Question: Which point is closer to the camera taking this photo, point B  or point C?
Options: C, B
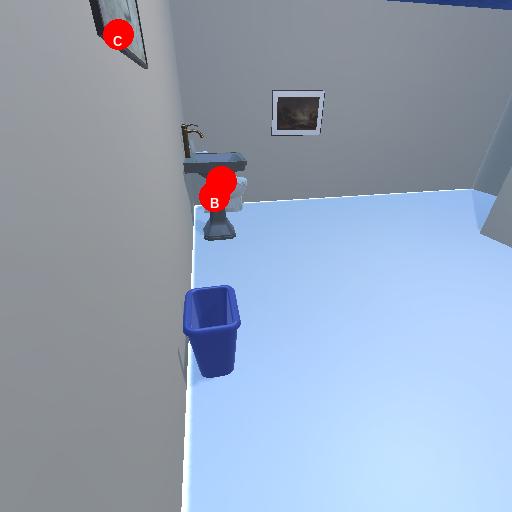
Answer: C